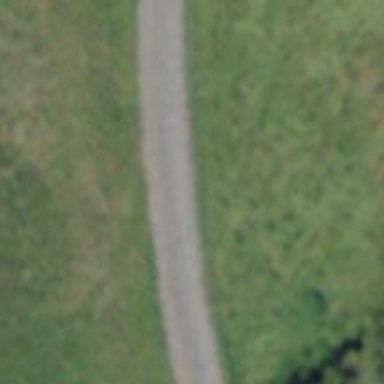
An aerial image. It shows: Compacted driveway used as service road.